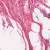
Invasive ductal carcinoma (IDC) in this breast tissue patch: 0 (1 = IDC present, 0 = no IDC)